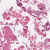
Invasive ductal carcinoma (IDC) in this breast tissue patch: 0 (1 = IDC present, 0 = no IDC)